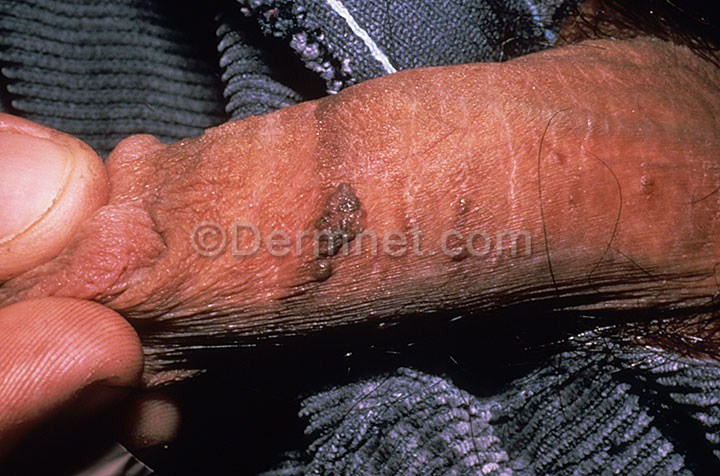
Disease: Herpes HPV and other STDs Photos